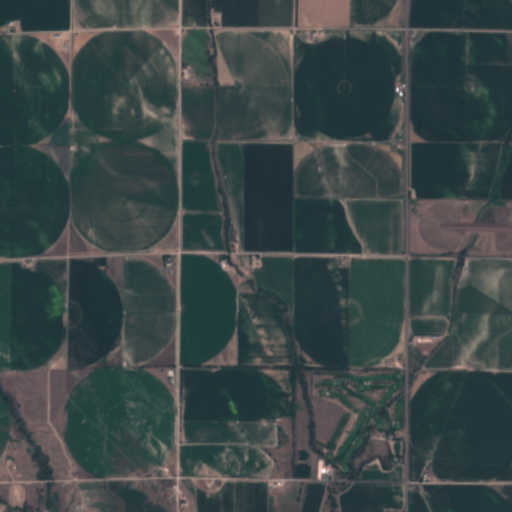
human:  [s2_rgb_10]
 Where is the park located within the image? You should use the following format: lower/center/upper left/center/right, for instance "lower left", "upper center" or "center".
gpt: The park is located in the lower right of the image.
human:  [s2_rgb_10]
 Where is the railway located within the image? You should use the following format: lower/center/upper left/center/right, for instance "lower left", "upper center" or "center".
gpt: The railway is located in the lower left of the image.
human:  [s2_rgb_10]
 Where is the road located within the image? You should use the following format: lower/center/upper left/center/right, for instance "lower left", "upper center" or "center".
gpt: There is no road in the image.